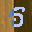
Label: 5